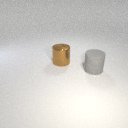
large gray rubber cylinder in front of large brown metal cylinder